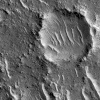
Atmospheric dust classification: not_dusty